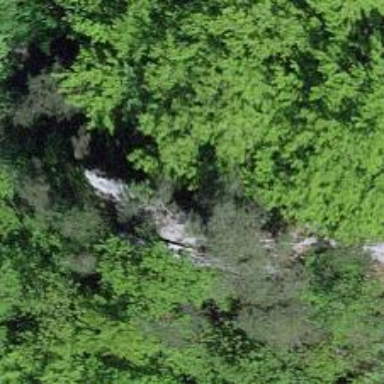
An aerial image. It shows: Natural cliff.